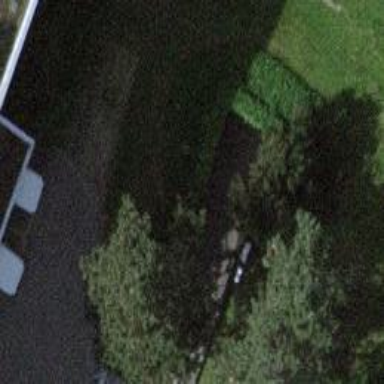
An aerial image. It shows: Retaining wall.